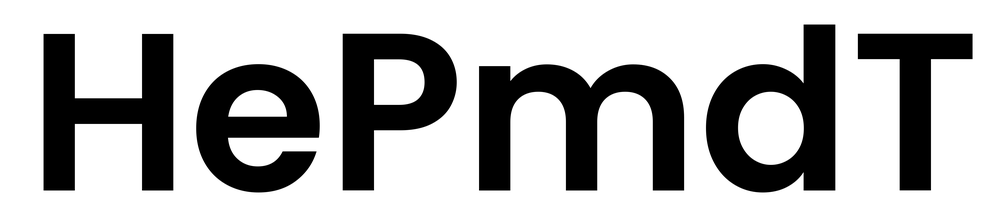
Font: Poppins-SemiBold